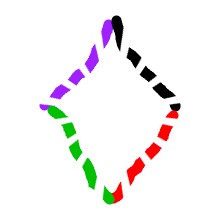
Shape: rhombus